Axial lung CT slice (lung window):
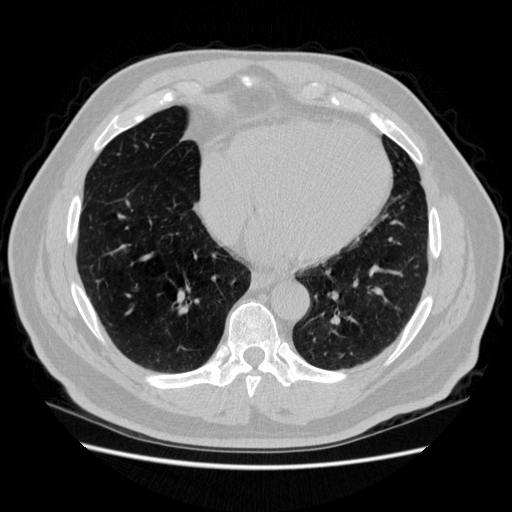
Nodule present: no